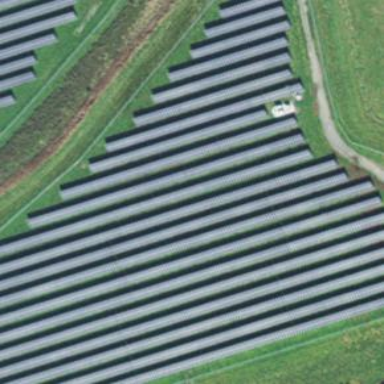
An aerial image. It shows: Solar photovoltaic power plant enclosed by fence. It generates electricity.